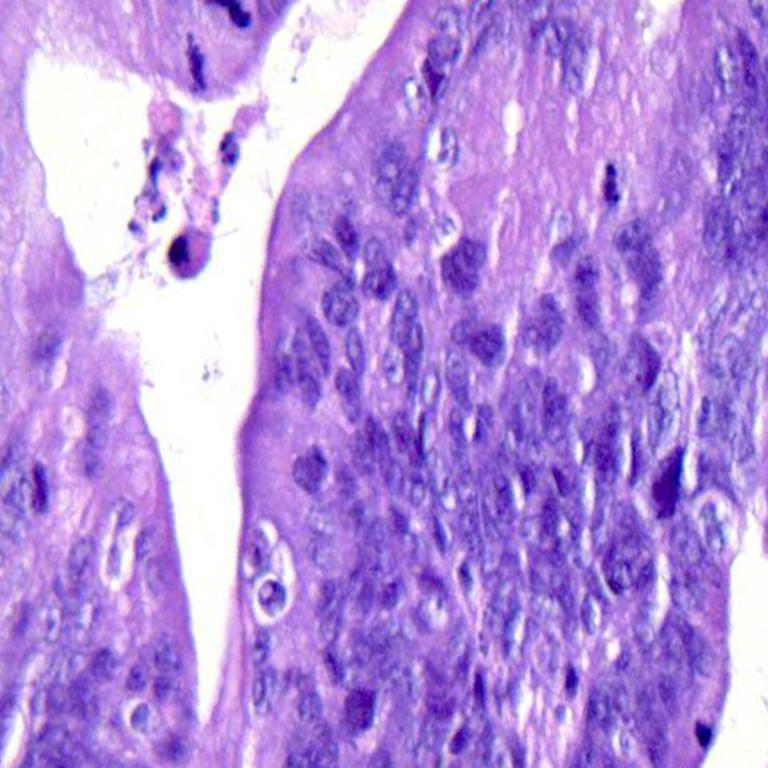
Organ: colon
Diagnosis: adenocarcinomas